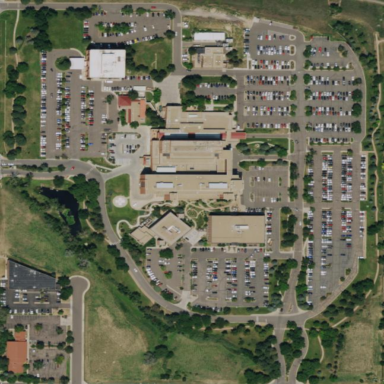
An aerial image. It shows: Healthcare facility identified as hospital.